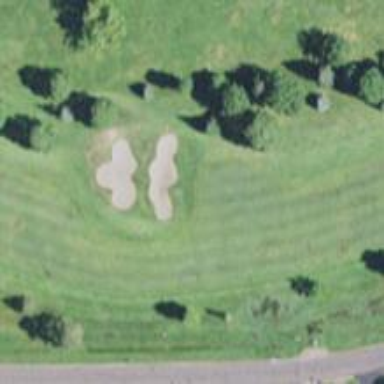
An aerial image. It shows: Golf hole.